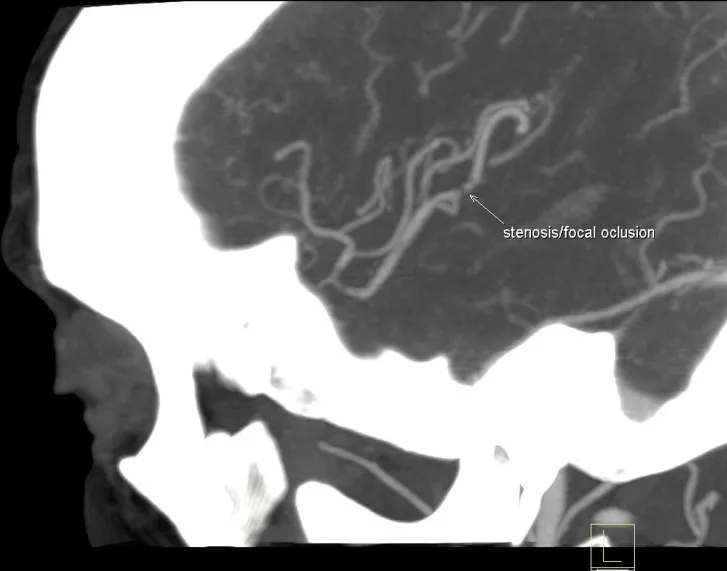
Head computed tomography with angiogram showing a focal occlusion at M2-M3 of the left medial cerebral artery.
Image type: radiology (ct)